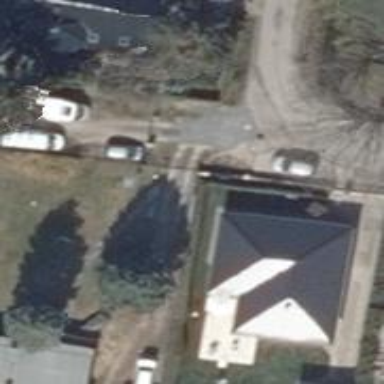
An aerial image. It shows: Driveway.